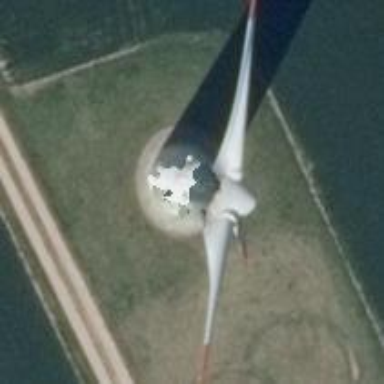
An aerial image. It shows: Wind power generator with wind turbines.